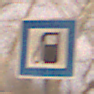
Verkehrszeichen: Tankstelle
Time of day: Night
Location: Outdoor (Urban)
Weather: Overcast
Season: Winter
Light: Artificial